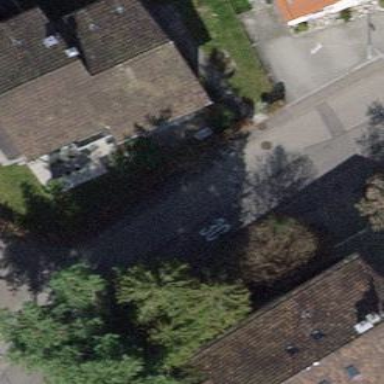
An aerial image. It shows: Detached building.